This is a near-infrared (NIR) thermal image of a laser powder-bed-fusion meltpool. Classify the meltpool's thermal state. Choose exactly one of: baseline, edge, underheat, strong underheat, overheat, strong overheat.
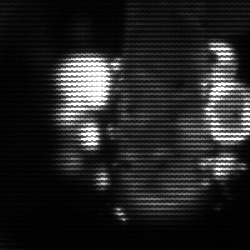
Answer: strong underheat